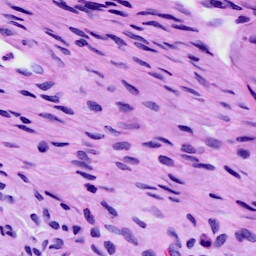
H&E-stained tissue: Cervix